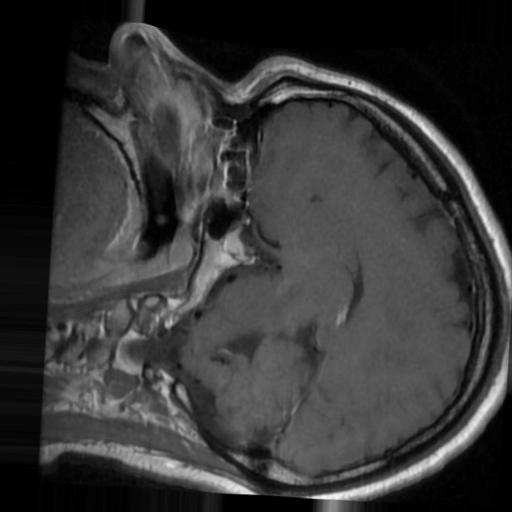
Label: brain_tumor